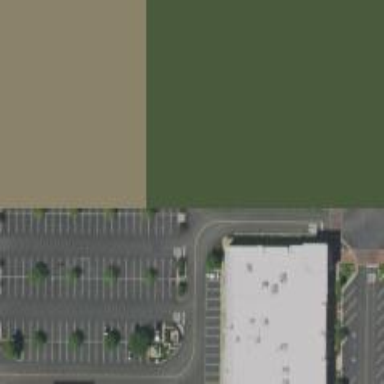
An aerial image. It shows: Parking space.